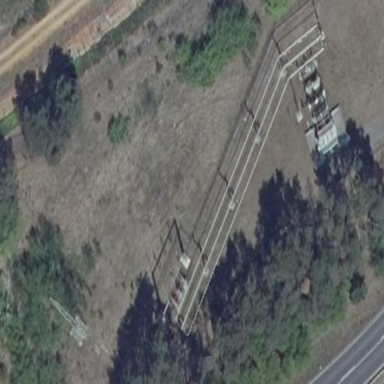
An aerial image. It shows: Outdoor transmission substation.